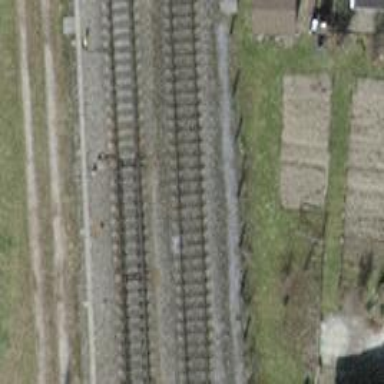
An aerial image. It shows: Railway switch.